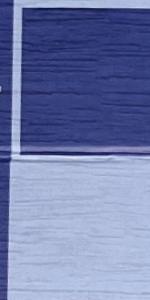
Label: Empty